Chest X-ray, AP view. Patient: 74 years old, sex F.
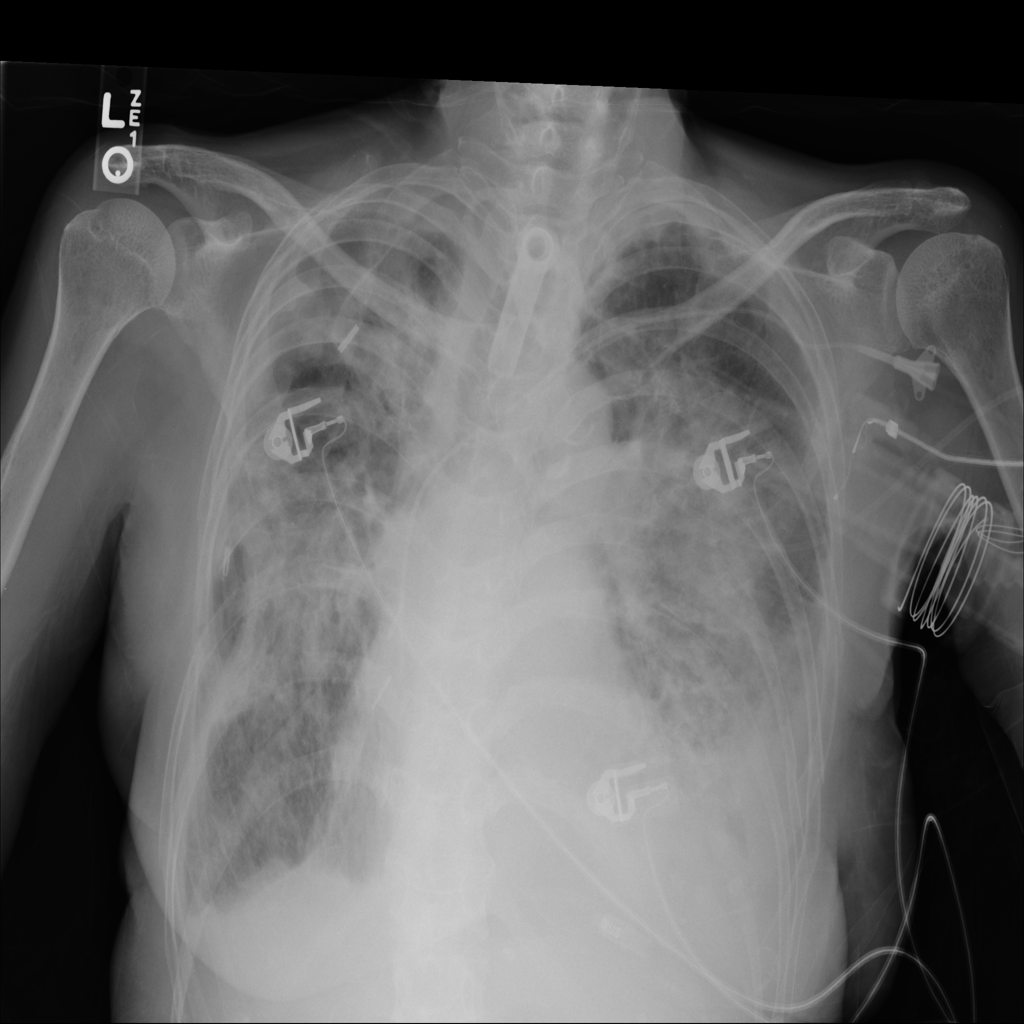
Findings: Infiltration